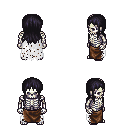
a pixel art fantasy rpg character, male body template, skeleton, white tattered cape, robe skirt, raven unkempt hairstyle, four views (front, back, left, right), 2x2 character sprite sheet, small pixel art, hard edges, no anti-aliasing